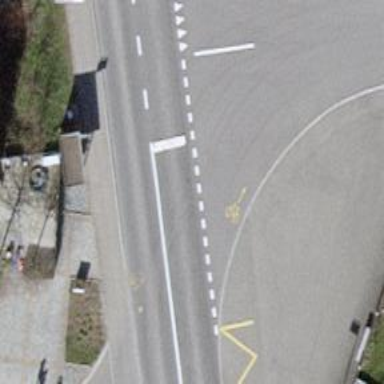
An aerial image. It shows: Public transport stop position.